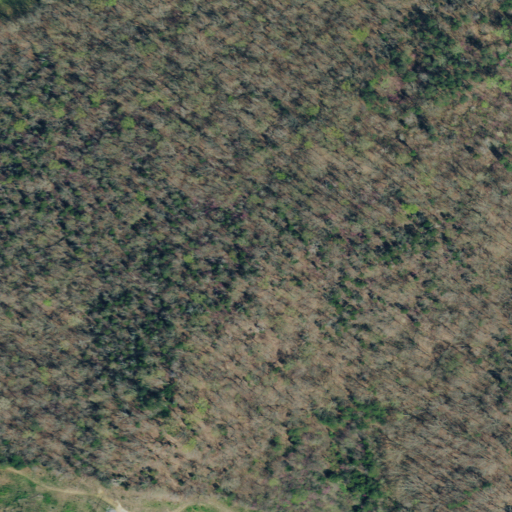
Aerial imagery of mountain in Tennessee named Hester Knob containing deciduous forest, mixed forest, pasture, and shrub